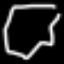
Label: octagon